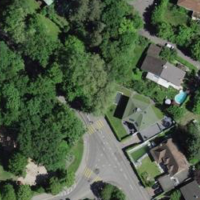
EUNIS habitat code: 55
Species observed at this site:
Apatura ilia